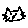
Label: cat